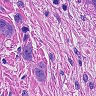
Metastatic tissue present: yes